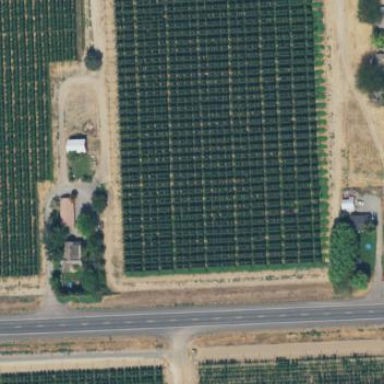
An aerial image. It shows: Orchard.